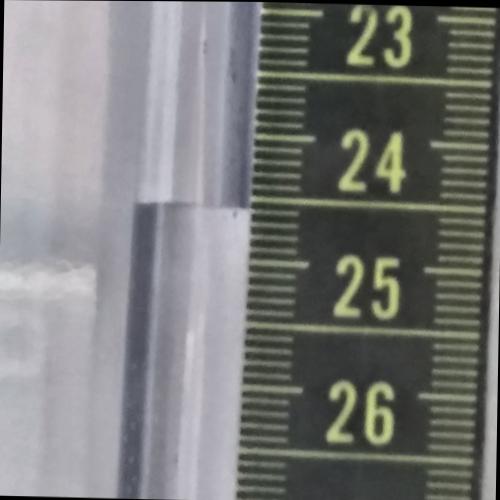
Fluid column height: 24.6 cm